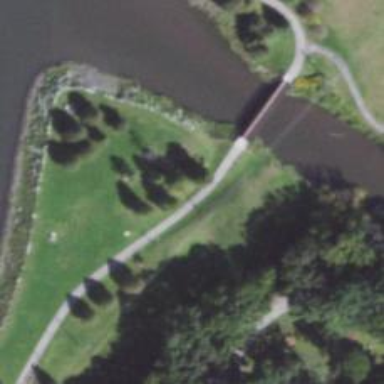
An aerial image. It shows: Bridge over cycleway.